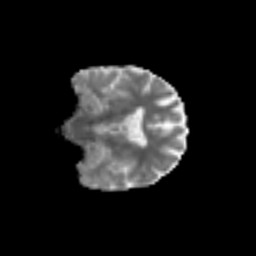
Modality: MD
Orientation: coronal
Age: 74
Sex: female
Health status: ill
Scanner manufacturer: siemens
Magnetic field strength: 3 T
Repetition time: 8.7 s
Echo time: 0.11 s